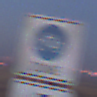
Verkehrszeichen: BeginnFahrradzone
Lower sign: MehrspurigeFahrzeugeFrei1
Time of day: SunriseSunset
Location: Outdoor (Nature)
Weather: Clear
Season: NotSpecified
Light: Natural